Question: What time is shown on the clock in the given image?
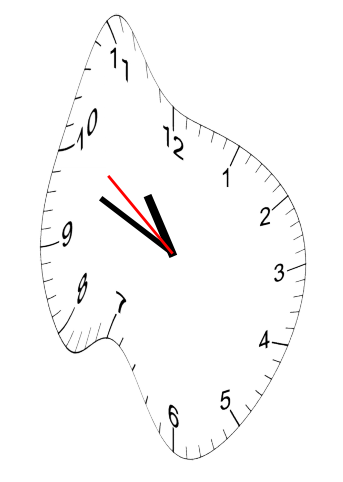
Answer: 10:48:51